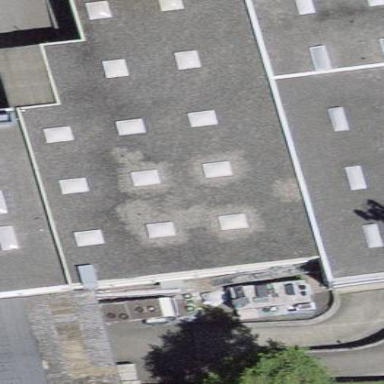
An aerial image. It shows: Industrial building with flat roof.